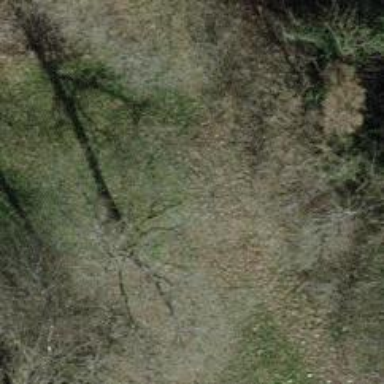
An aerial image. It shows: Row of deciduous broadleaved trees.